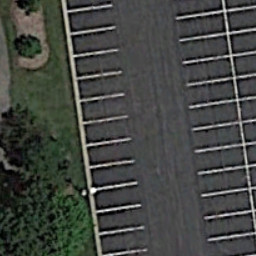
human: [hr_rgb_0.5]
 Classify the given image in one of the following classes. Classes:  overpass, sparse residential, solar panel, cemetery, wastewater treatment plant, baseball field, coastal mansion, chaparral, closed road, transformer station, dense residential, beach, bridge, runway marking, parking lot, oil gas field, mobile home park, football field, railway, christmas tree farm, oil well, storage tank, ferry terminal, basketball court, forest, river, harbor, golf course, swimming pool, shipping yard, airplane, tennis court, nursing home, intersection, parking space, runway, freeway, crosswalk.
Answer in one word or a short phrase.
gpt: parking space